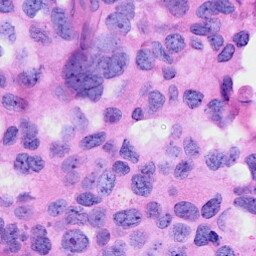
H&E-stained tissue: Breast